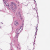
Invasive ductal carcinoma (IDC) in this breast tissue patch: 0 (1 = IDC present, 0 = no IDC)